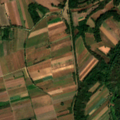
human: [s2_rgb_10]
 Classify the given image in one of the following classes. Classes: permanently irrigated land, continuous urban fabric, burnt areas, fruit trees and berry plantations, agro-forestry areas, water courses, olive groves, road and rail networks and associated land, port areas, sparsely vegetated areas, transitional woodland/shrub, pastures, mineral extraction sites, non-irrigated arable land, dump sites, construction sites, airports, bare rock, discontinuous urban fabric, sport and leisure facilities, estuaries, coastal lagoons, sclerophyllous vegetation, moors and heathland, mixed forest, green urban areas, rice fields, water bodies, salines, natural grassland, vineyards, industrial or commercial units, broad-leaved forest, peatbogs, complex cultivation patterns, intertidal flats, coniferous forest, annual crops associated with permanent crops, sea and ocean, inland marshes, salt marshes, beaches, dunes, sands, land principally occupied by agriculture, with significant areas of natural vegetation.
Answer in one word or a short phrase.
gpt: non-irrigated arable land, land principally occupied by agriculture, with significant areas of natural vegetation, broad-leaved forest